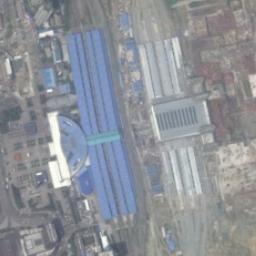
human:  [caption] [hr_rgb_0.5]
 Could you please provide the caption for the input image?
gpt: The railway station has lots of railways and some buildings of different colors and a square is next to the railway station .

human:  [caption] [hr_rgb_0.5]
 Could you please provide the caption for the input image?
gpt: There are many buildings of different shapes beside the railway station .

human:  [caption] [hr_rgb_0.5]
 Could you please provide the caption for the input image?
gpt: A well-equipped railway station in a crowded city .

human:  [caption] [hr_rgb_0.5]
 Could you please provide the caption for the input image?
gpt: The railway station is next to some buildings .

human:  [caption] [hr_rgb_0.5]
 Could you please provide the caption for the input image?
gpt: There are many buildings around the blue railway station .